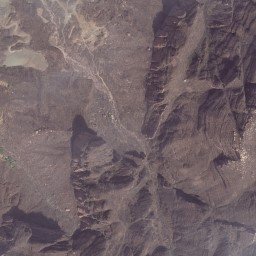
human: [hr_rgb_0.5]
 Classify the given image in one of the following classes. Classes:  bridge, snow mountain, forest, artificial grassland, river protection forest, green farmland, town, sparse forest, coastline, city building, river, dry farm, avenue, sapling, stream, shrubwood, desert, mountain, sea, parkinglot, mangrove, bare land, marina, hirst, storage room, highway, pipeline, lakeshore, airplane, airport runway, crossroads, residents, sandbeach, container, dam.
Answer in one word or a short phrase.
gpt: mountain